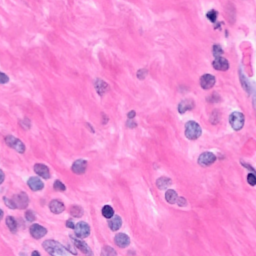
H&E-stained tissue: Breast